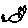
Label: cat